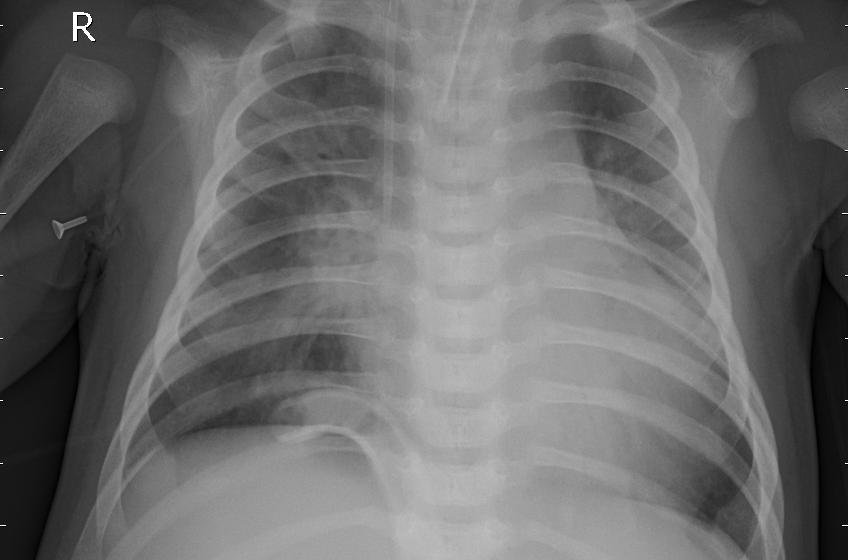
Diagnosis: PNEUMONIA